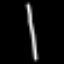
Label: line